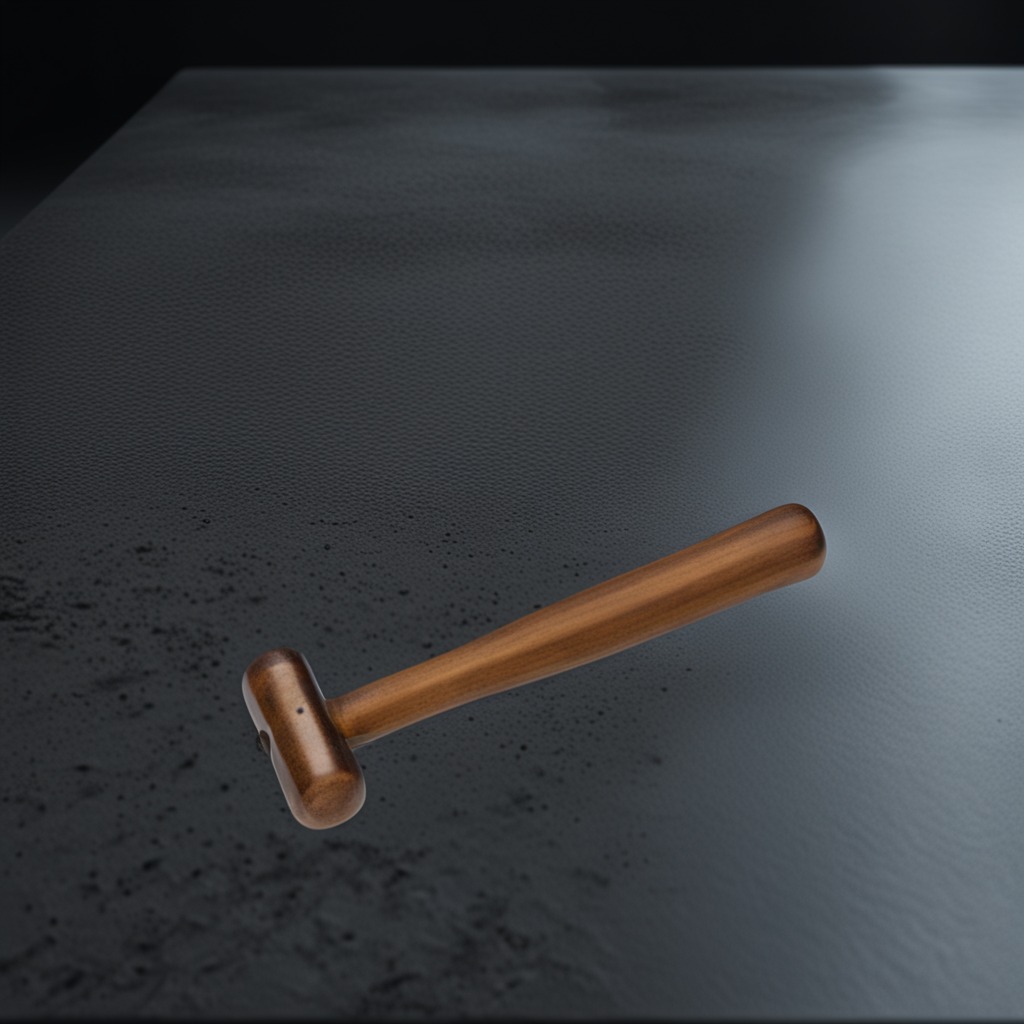
A hammer lies on the clean granite table inside a workshop at night dim ambient light soft shadows worn but